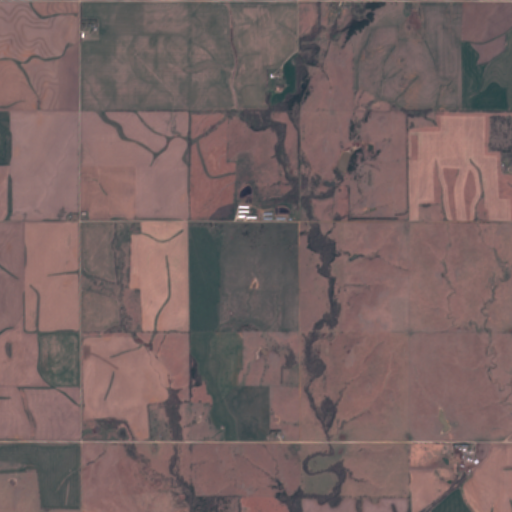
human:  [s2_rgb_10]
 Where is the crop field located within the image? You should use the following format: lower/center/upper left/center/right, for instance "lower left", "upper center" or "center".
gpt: The crop field is located in the lower left of the image.
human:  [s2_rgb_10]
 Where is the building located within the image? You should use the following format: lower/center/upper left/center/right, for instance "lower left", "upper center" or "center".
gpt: The building is located in the lower center of the image.
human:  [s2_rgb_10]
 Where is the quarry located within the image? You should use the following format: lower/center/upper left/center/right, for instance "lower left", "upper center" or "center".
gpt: There is no quarry in the image.